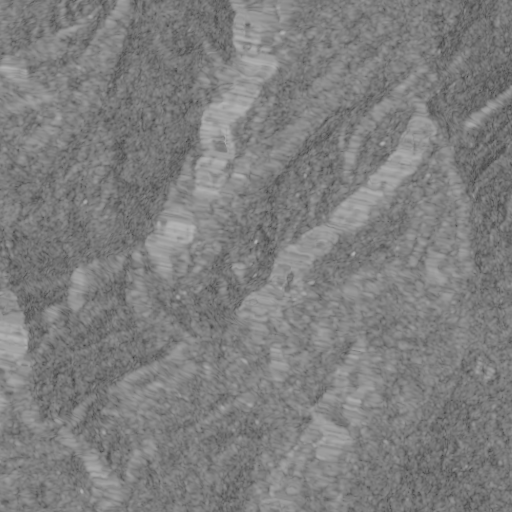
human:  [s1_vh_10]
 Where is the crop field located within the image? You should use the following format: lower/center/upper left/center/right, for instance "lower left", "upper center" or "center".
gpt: The crop field is located in the lower right of the image.
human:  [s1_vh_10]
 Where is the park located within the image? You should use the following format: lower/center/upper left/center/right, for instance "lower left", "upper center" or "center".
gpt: The park is located in the lower right of the image.
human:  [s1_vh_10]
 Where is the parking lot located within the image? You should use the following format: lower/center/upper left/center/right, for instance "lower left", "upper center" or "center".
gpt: The parking lot is located in the lower right of the image.
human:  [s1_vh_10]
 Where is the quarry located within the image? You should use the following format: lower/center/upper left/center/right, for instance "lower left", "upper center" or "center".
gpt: There is no quarry in the image.

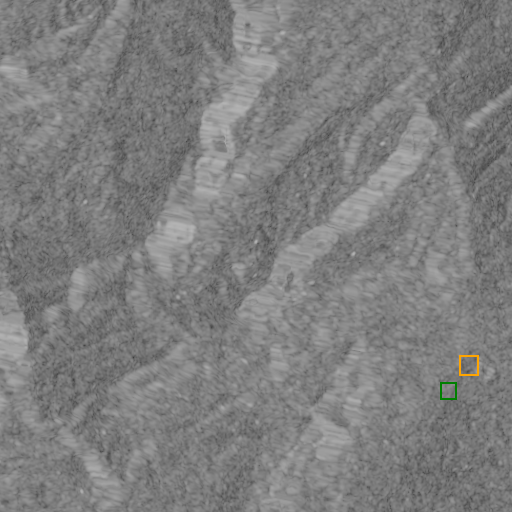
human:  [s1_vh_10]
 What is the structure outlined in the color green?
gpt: The structure outlined in green is a crop field.
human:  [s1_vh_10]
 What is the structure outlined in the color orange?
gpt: The structure outlined in orange is a park.
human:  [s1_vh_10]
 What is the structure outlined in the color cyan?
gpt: There is no cyan outline.